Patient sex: F
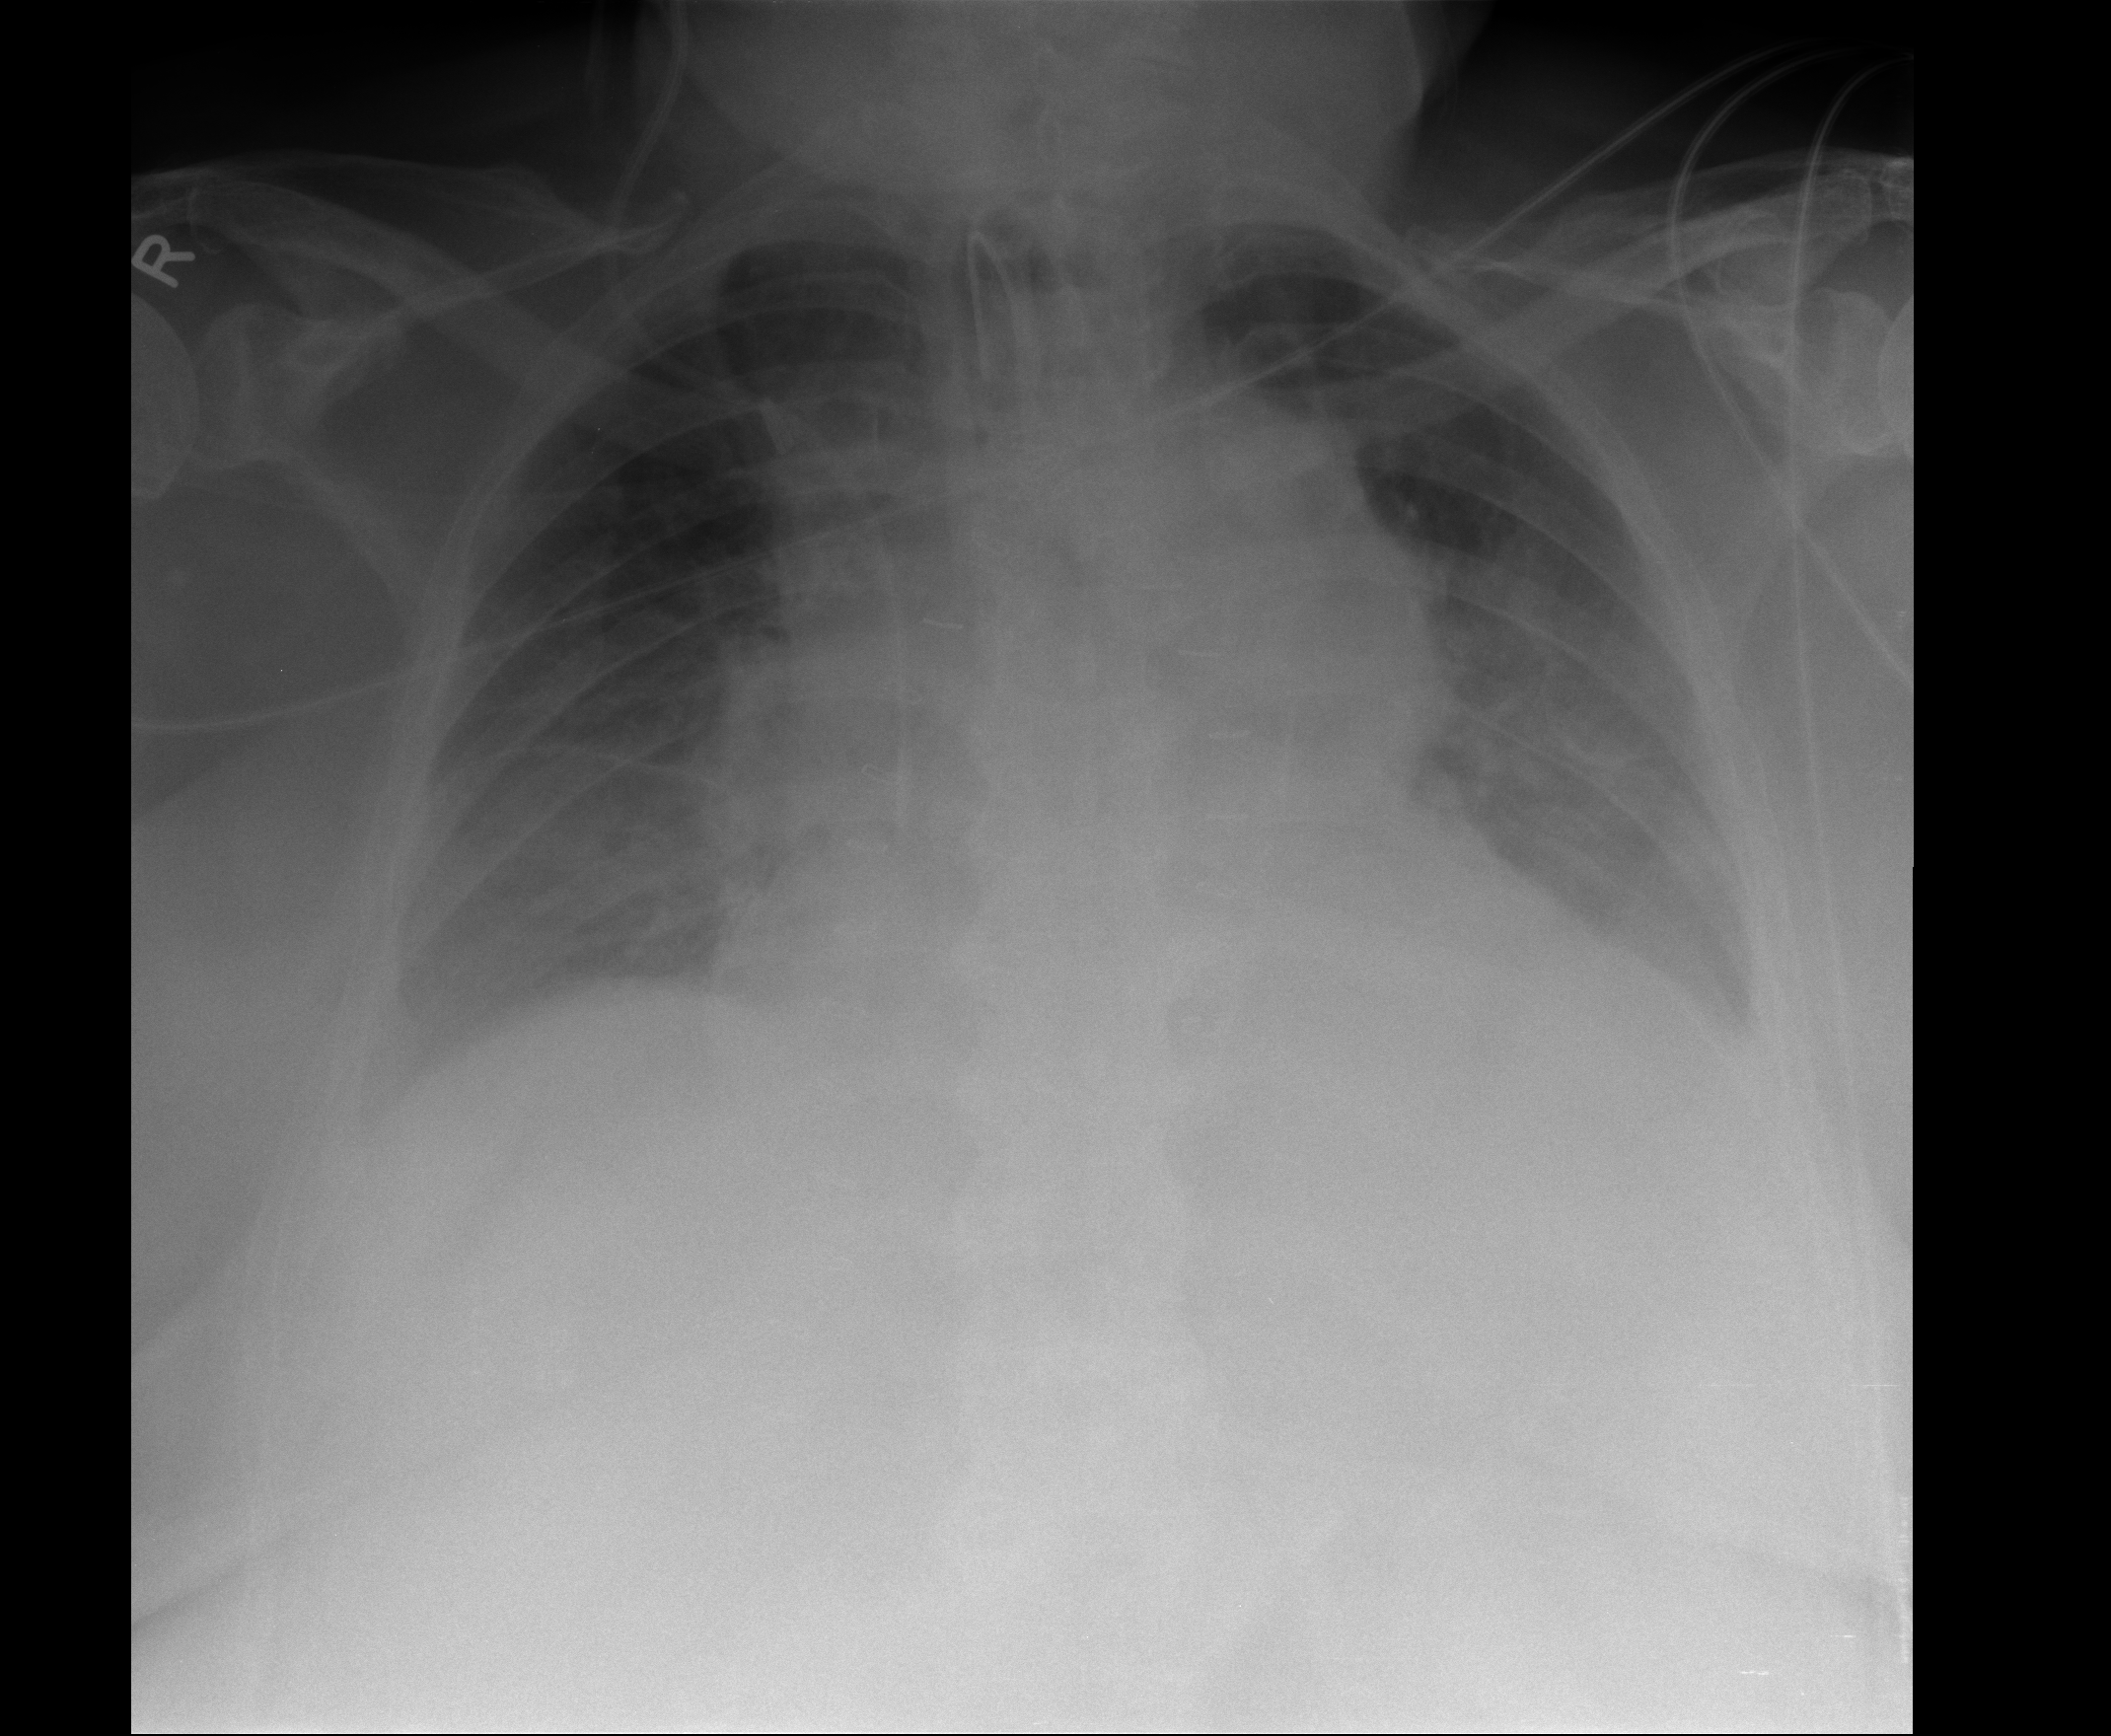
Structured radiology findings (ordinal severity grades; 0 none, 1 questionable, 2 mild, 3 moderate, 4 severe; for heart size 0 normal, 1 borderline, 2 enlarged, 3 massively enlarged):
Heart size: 2
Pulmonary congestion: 2
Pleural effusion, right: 2
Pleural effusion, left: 2
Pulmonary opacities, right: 0
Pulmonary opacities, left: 0
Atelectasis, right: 3
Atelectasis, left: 3